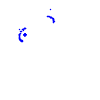
Particle: proton